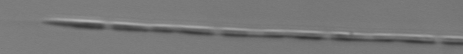
Label: Pseudo-nitzschia